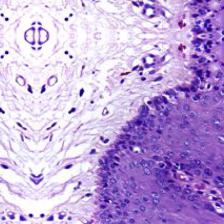
Diagnosis: Normal